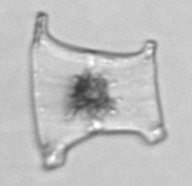
Label: Eucampia